Question: we have web java ee projects using maven
The projects shared common webpages and their code
i want the optimized way to be able to run every single project (Hr , Payroll ,..) and also the aggregated project ERP
the main problem is WAR dependencies
if module projects can run ,all WARs will contain dependencies which will make ERP build time consuming process
we made temp solution using a variable in parent pom to make modules dependencies provided to make ERP build faster
and switch it off to make modules run

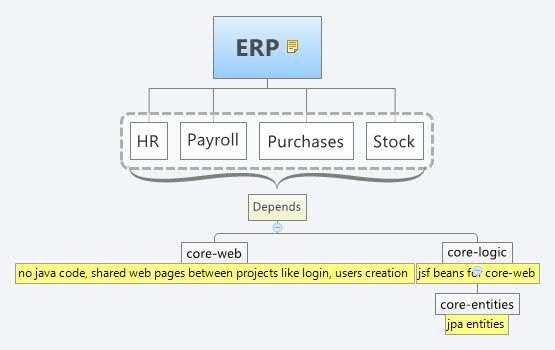
Answer: As i know, no team like to make war artifact (web project) dependent on other war artifact. if you want to share login functions, it 's better to integrate single-sign-on module. if you only want to share some logic in the webapp, it's advisable to fork it and make it as a standalone maven project.